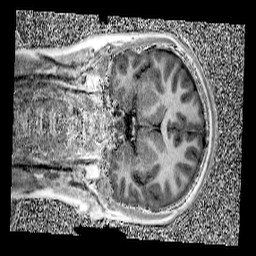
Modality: UNIT1
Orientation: coronal
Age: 12
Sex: female
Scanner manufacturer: siemens
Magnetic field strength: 3 T
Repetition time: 4 s
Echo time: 0.00299 s